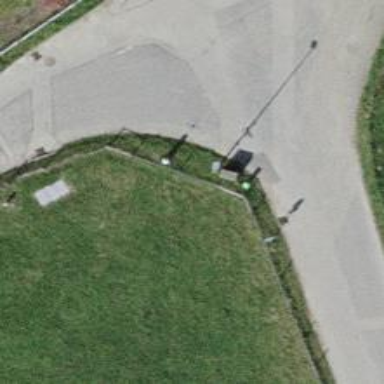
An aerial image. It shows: Guidepost providing information.